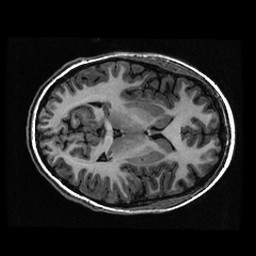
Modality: T1w
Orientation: axial
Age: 20
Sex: female
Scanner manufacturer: ge
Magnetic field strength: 3 T
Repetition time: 0.01144 s
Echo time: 0.005012 s